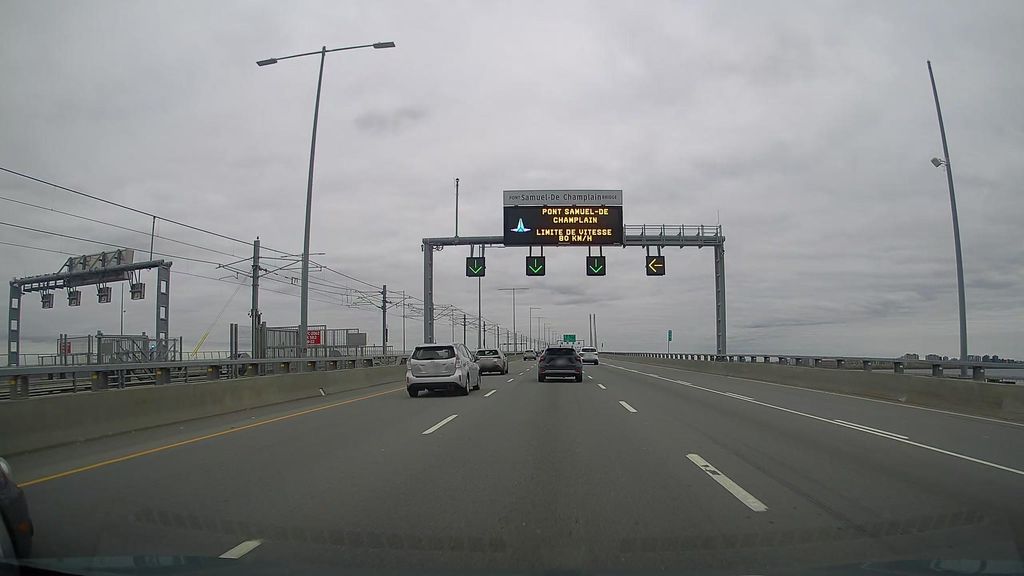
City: montreal